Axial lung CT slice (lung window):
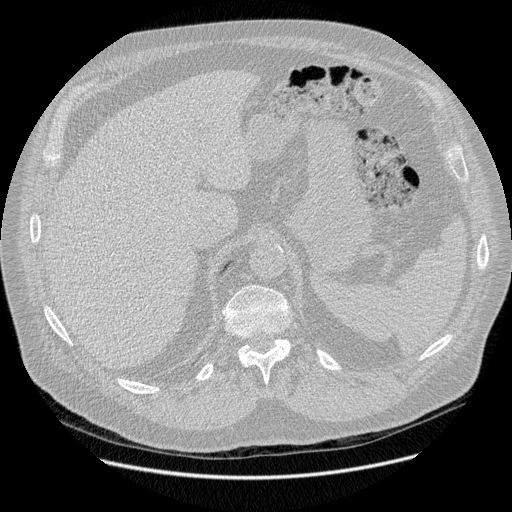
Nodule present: no